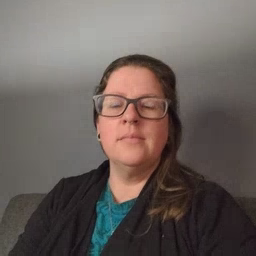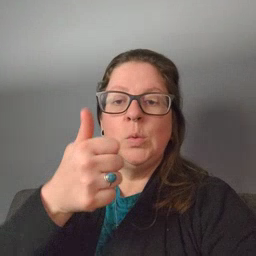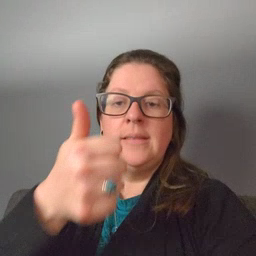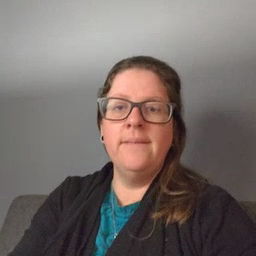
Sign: yourself